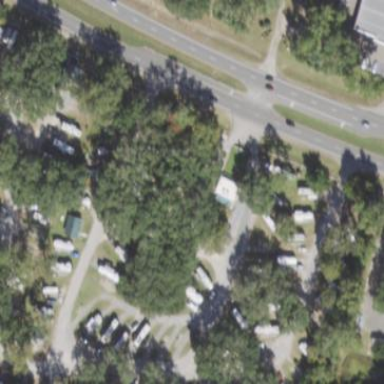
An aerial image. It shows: Caravan site for tourism.